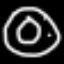
Label: donut